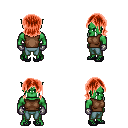
a pixel art fantasy rpg character, male body template, orc, green skin, brown sleeveless shirt, teal pants, red long bangs hairstyle, metal gloves, ghillies, four views (front, back, left, right), 2x2 character sprite sheet, small pixel art, hard edges, no anti-aliasing